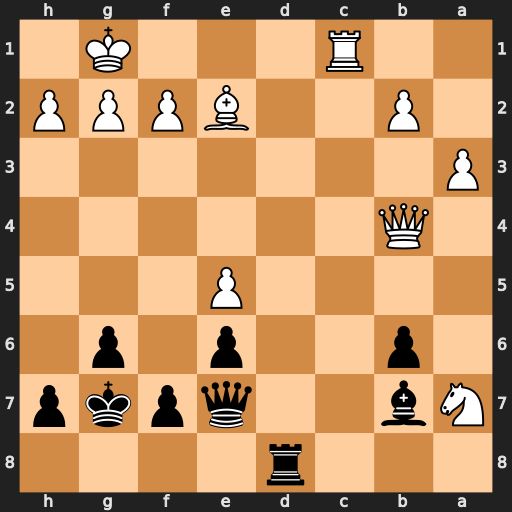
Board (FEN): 3r4/Nb2qpkp/1p2p1p1/4P3/1Q6/P7/1P2BPPP/2R3K1
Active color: b
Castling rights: -
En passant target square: -
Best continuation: Qg5 Rc6 Bxc6 Nxc6 Qc1+ Bf1 Qxc6